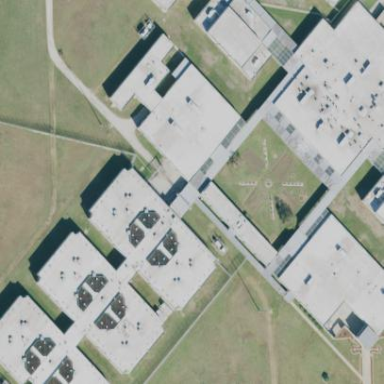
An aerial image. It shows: Prison building with flat roof.